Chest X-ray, PA view. Patient: 38 years old, sex F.
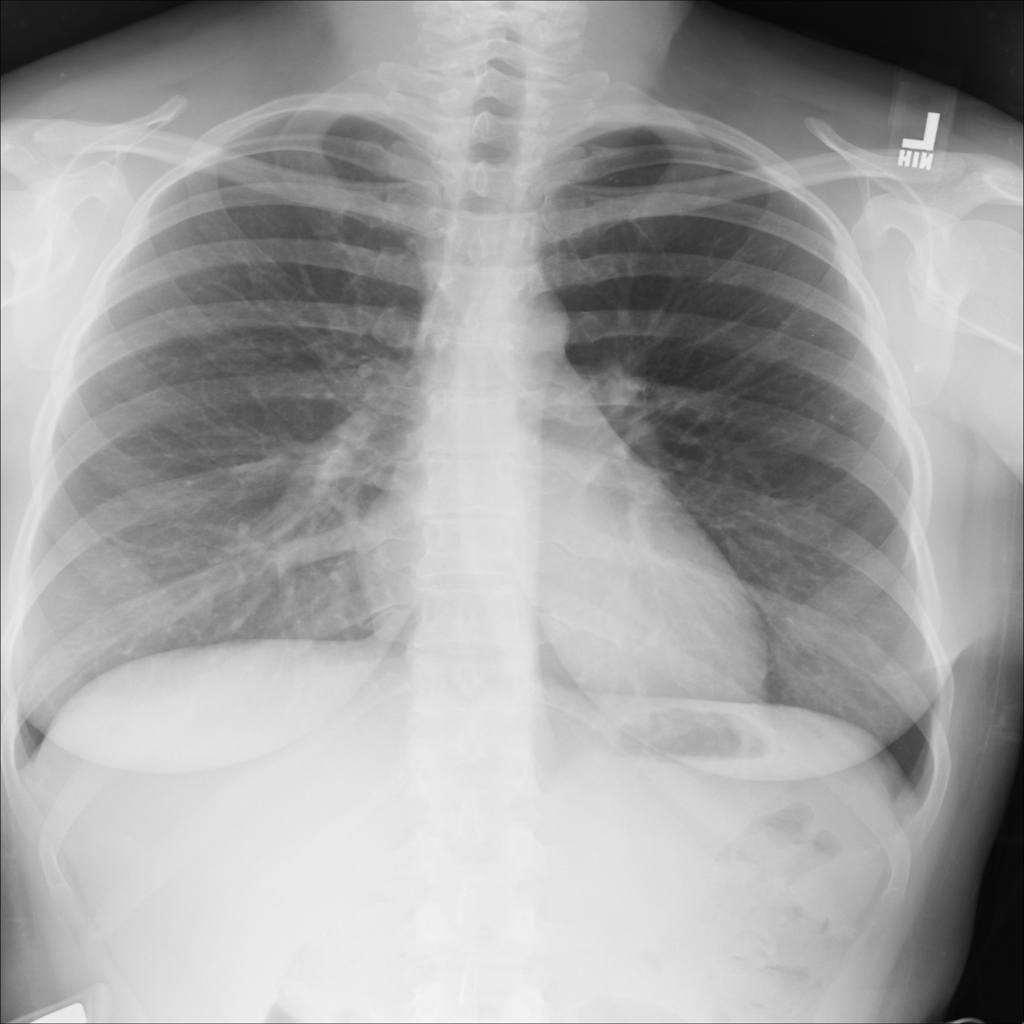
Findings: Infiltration